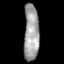
Tissue: prostate
Cell type: T cells
Senescence score: 0.3485
Nuclear area (px): 842
Mean DAPI intensity: 159.747